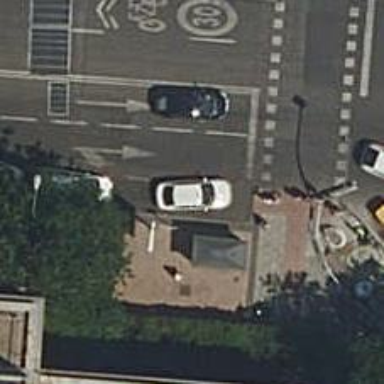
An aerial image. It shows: Taxi stand.